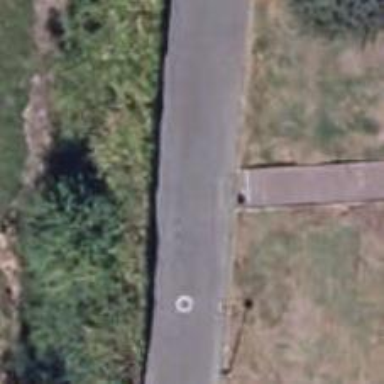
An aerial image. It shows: Set of steps on the road.